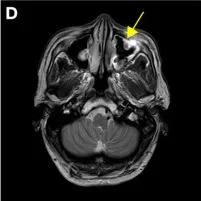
Enhancement of nasopharyngeal MRI scanning at different stages of treatment. (D) After radiotherapy and two cycles of RV-CDOP, subsequent enhancement MRI scanning revealed a reduction in the size of nasopharyngeal lesion.
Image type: radiology (mri)